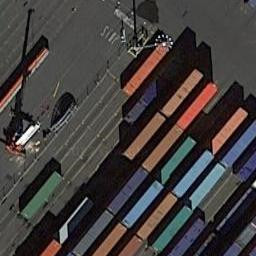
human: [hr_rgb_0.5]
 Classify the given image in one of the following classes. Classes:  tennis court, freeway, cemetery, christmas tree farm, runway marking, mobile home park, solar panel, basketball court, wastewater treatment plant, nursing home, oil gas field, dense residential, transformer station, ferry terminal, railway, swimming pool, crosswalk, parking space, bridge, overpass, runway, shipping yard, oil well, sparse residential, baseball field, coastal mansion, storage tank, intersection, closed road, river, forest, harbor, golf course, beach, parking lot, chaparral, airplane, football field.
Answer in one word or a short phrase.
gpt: shipping yard